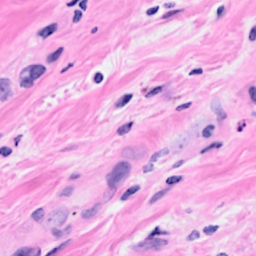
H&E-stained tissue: Breast